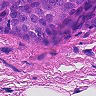
Metastatic tissue present: yes